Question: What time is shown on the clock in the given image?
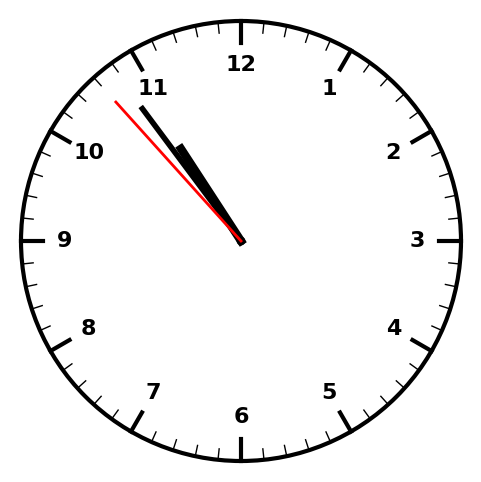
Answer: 10:53:53